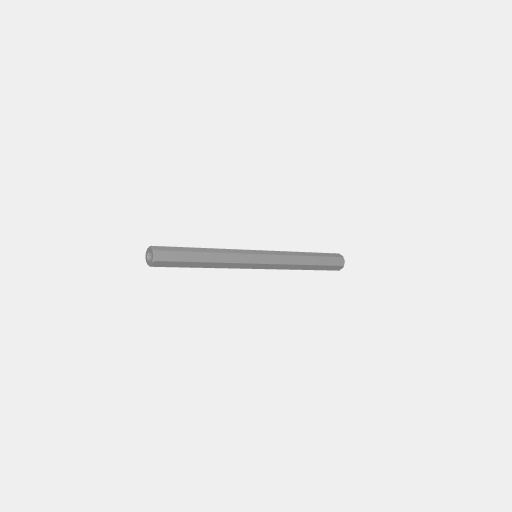
Part: Standoff8RID96